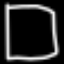
Label: square